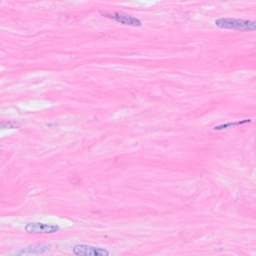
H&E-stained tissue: Breast